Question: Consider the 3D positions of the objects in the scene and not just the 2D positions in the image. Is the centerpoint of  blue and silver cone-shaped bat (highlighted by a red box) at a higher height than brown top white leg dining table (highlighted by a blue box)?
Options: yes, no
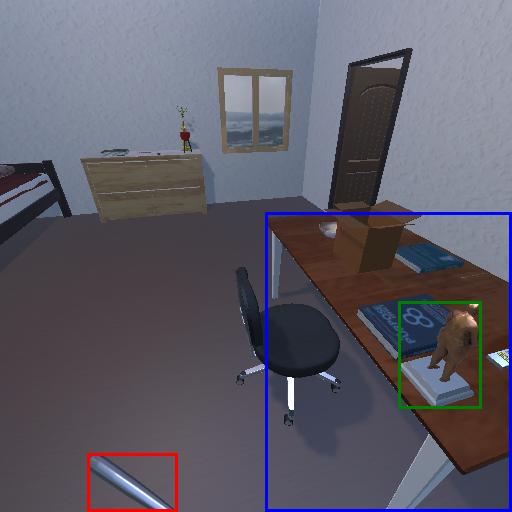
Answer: yes